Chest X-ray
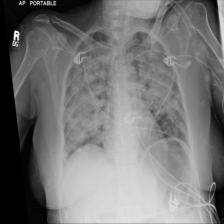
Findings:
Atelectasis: negative
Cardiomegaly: negative
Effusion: negative
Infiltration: positive
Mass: negative
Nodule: negative
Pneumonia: negative
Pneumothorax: negative
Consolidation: negative
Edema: negative
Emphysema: negative
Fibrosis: negative
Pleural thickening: negative
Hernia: negative